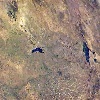
Label: land